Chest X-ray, AP view. Patient: 53 years old, sex M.
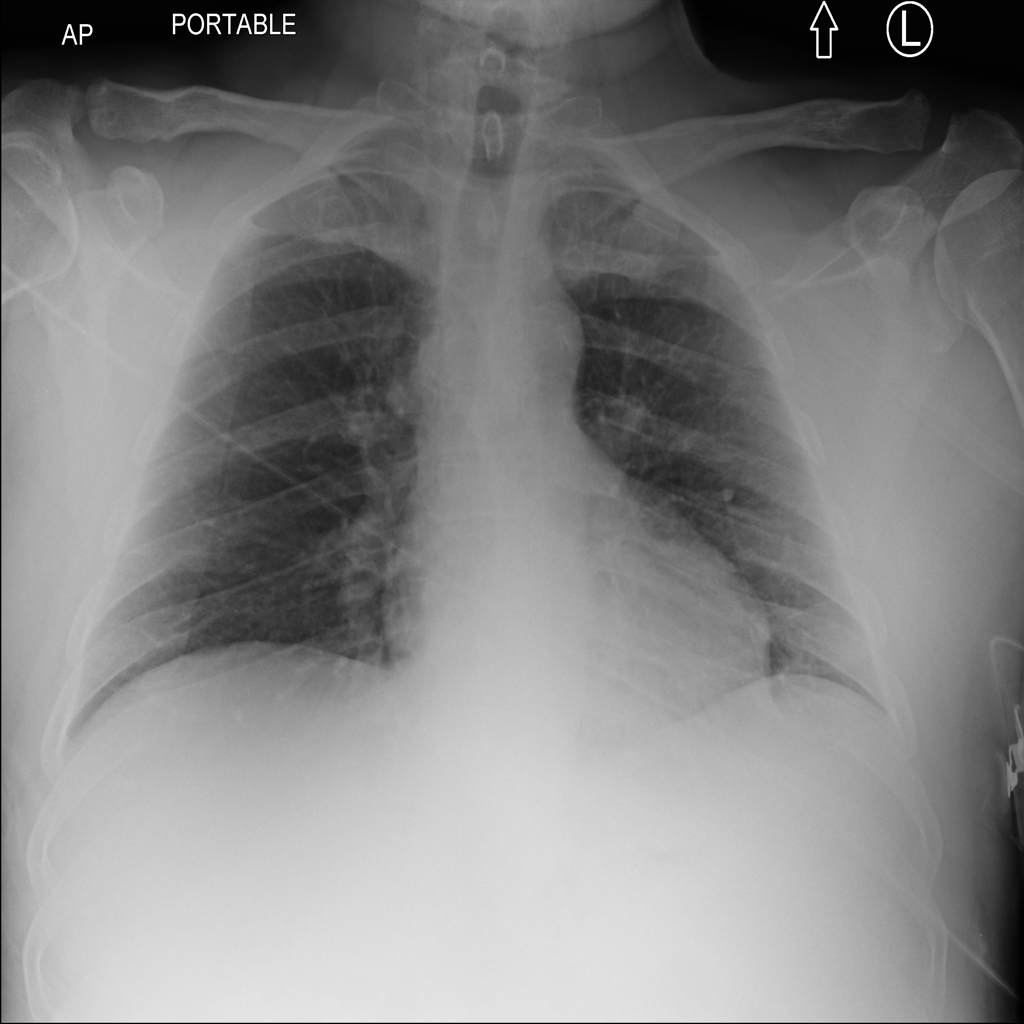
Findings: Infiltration